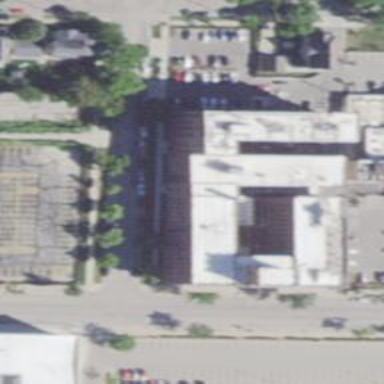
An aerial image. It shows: Industrial building.